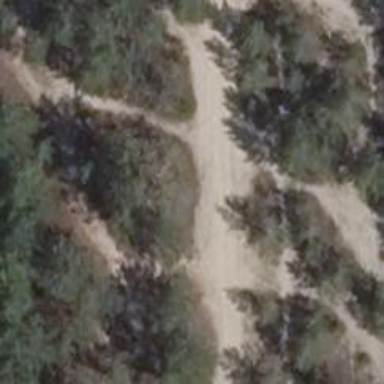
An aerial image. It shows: Sandy path.